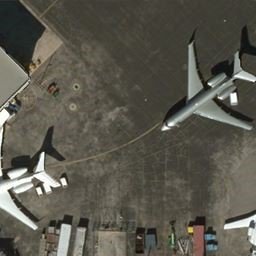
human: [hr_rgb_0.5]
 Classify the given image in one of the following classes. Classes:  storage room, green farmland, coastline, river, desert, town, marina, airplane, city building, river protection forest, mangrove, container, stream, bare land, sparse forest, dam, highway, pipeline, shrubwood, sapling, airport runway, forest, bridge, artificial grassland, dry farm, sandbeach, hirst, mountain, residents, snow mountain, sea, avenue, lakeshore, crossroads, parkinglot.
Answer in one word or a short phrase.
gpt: airplane